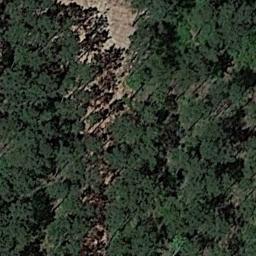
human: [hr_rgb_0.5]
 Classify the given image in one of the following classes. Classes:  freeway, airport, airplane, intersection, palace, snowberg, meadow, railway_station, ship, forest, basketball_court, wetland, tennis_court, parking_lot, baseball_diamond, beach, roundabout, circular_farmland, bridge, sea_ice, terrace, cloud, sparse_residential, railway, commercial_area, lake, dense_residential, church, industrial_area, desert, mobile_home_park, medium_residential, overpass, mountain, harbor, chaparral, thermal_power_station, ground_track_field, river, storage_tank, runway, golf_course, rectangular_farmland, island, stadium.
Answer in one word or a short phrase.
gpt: forest